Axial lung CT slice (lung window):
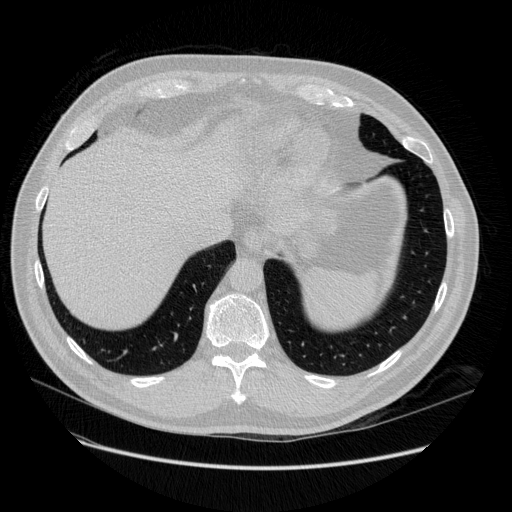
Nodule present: no